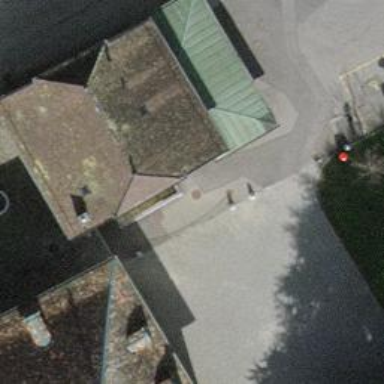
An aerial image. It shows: Bollard.